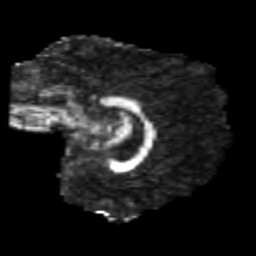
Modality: FA
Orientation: sagittal
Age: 23
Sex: female
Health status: healthy
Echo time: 0.074 s